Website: home-depot
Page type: account-dashboard
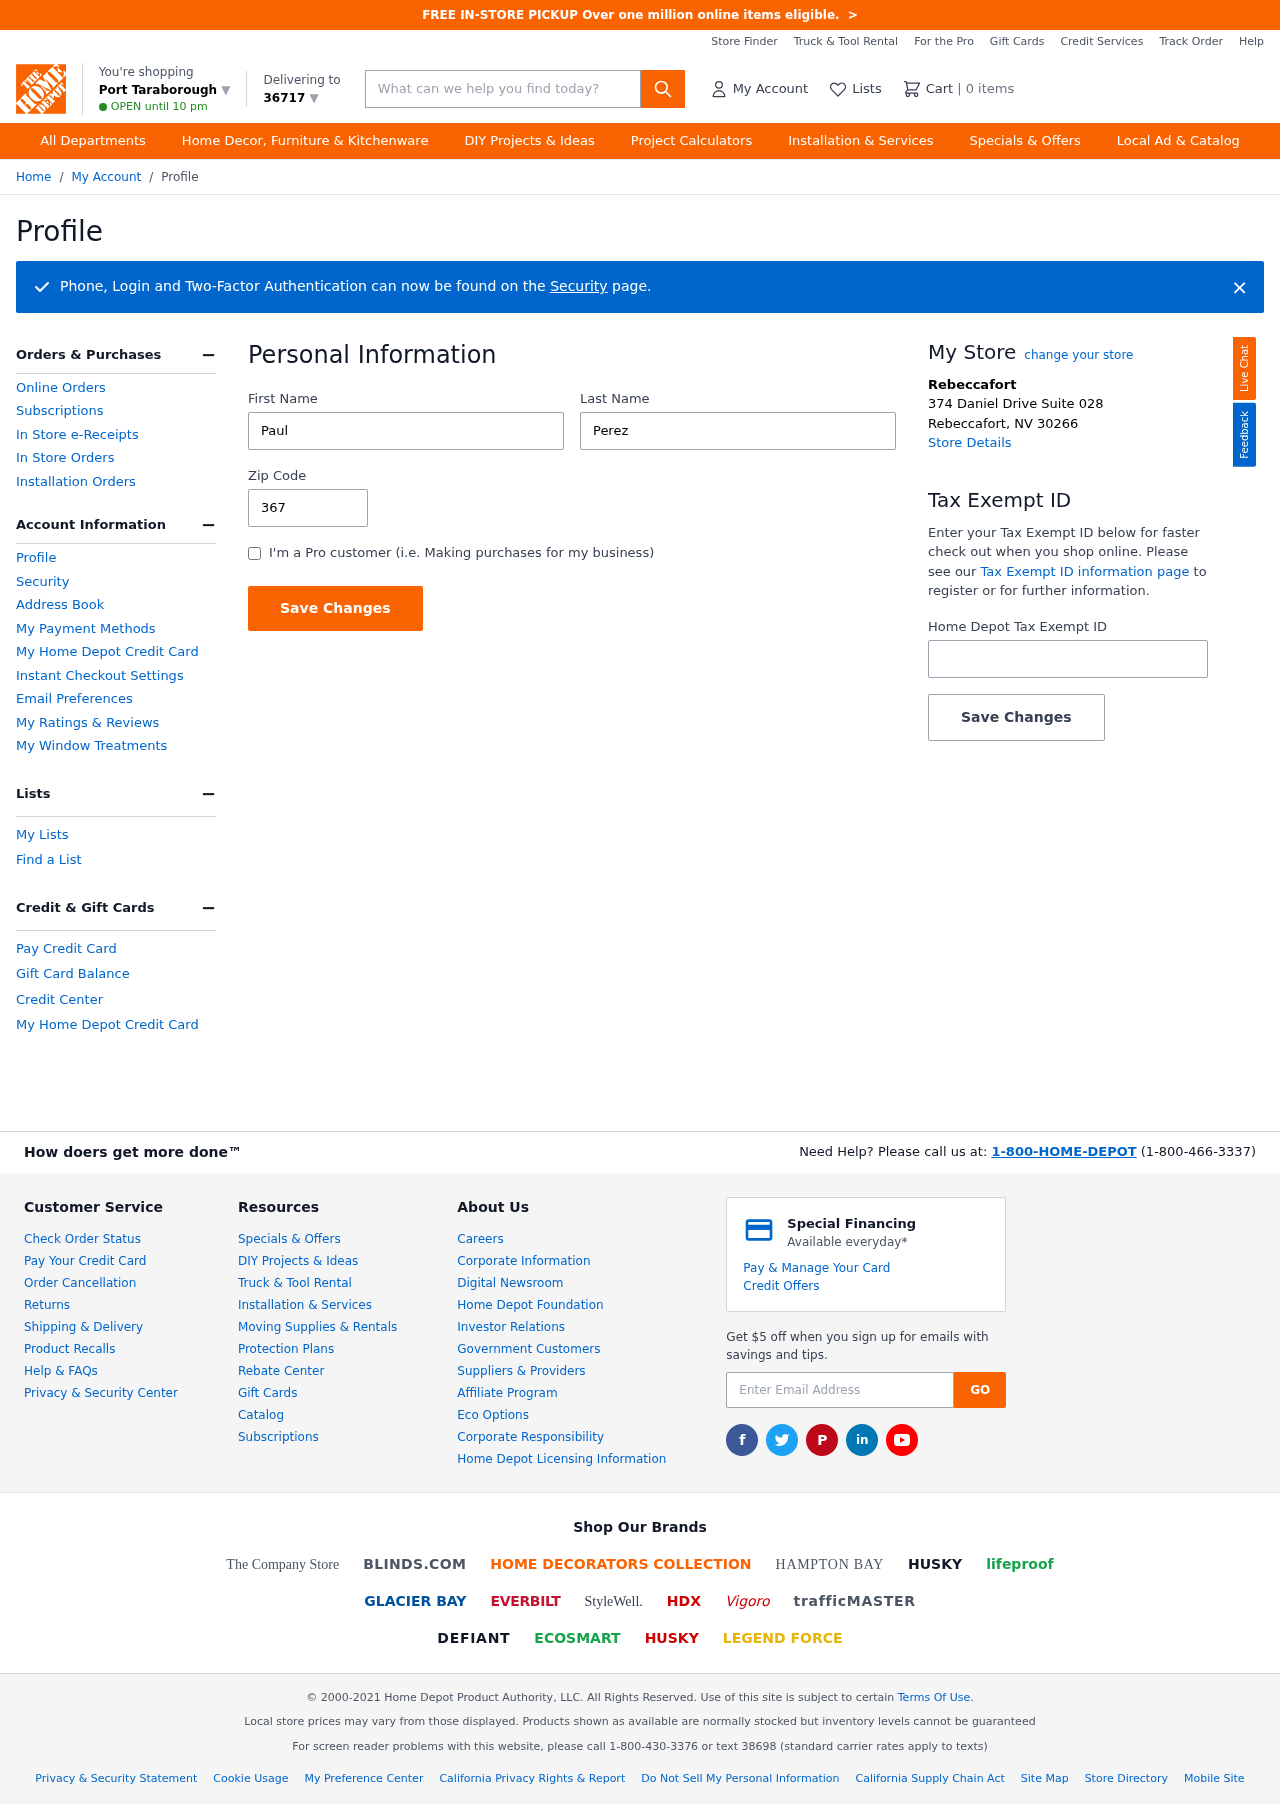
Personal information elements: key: PII_CITY
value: Port Taraborough ▼
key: PII_FIRSTNAME
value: Paul
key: PII_LASTNAME
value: Perez
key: PII_LOCATION1_CITY
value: Rebeccafort
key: PII_LOCATION1_CITY_STATE_ZIP
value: Rebeccafort, NV 30266
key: PII_LOCATION1_STREET
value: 374 Daniel Drive Suite 028
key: PII_POSTCODE
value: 36717 ▼
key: PII_POSTCODE
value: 36717
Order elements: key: ORDER_NUM_ITEMS
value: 0
Search elements: key: HEADER_SEARCH
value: What can we help you find today?